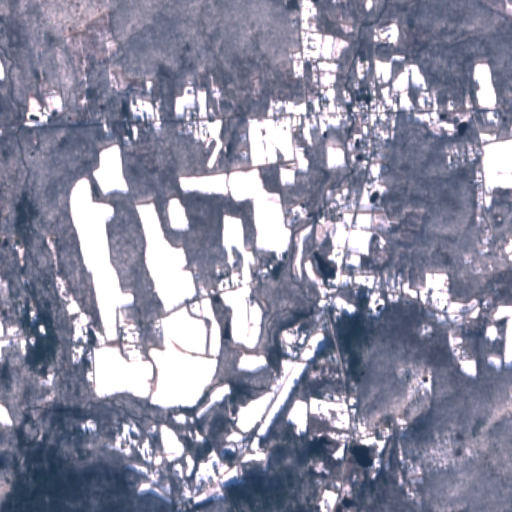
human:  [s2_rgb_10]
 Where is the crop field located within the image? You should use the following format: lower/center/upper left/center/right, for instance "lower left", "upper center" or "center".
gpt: The crop field is located in the upper left of the image.
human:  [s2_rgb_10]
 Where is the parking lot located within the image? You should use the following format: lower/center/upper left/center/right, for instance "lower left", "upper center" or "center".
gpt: The parking lot is located in the upper right of the image.
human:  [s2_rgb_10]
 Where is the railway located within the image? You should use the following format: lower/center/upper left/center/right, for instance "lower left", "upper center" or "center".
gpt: The railway is located in the left of the image.
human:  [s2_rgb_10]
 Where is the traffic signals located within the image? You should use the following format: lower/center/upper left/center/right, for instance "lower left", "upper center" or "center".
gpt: The traffic signals is located in the upper right of the image.
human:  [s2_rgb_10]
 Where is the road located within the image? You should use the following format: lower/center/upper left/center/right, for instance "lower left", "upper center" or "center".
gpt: There is no road in the image.